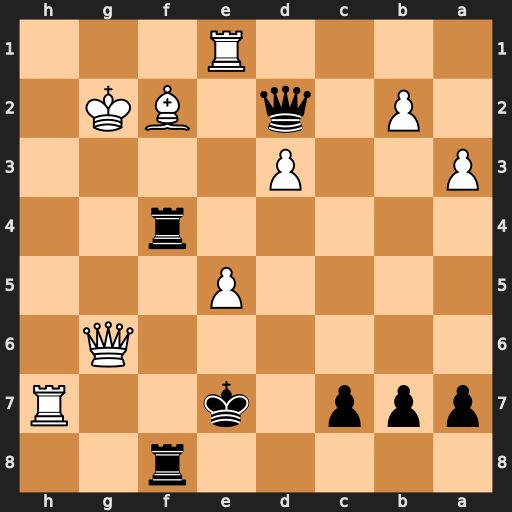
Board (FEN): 5r2/ppp1k2R/6Q1/4P3/5r2/P2P4/1P1q1BK1/4R3
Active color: b
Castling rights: -
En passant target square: -
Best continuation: Kd8 Kh1 Qxf2 Qg5+ Kc8